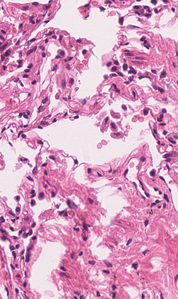
Tumor epithelial tissue: no
Tumor-associated stroma tissue: no
Normal tissue: yes